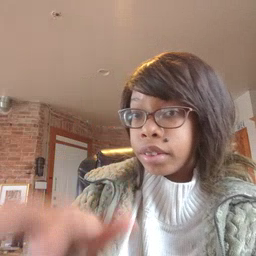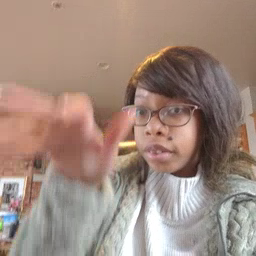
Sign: alligator